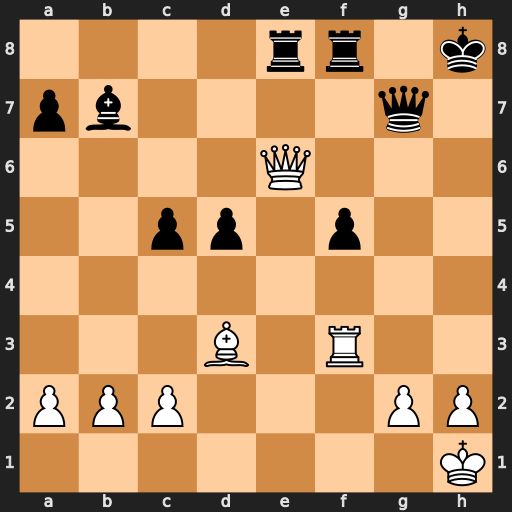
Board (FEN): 4rr1k/pb4q1/4Q3/2pp1p2/8/3B1R2/PPP3PP/7K
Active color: w
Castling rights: -
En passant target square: -
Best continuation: Rh3+ Qh7 Rxh7+